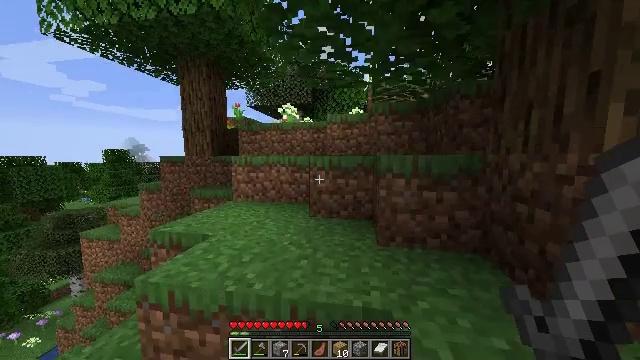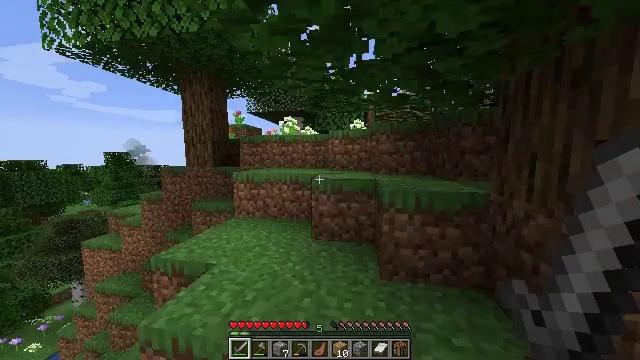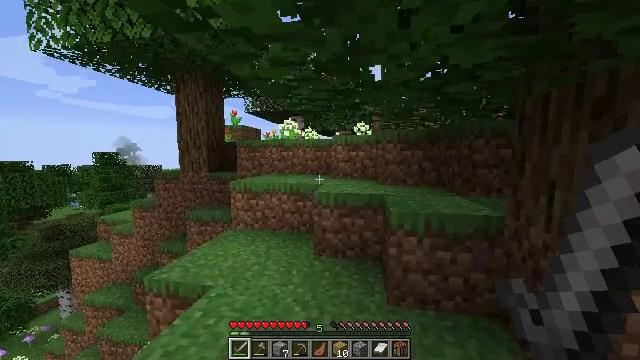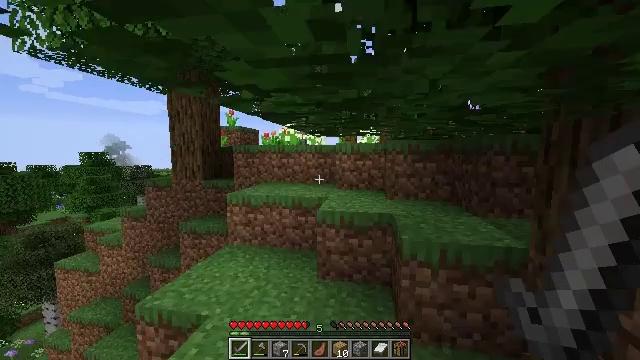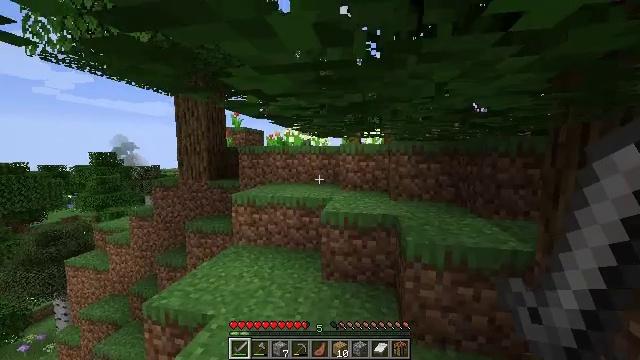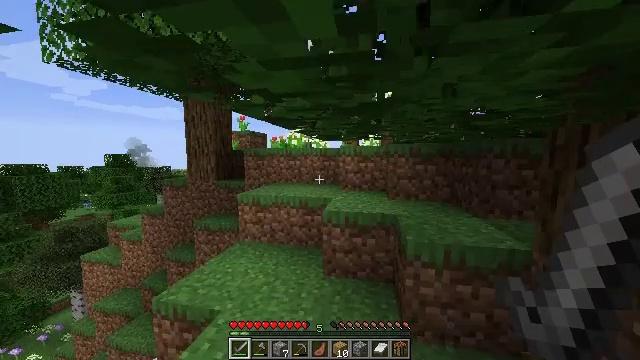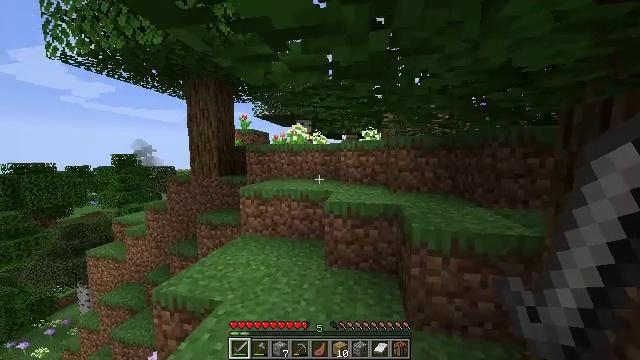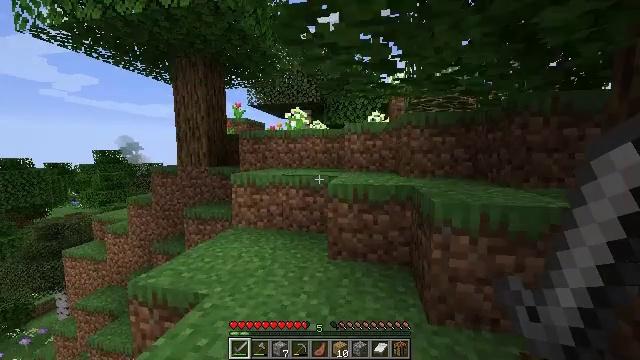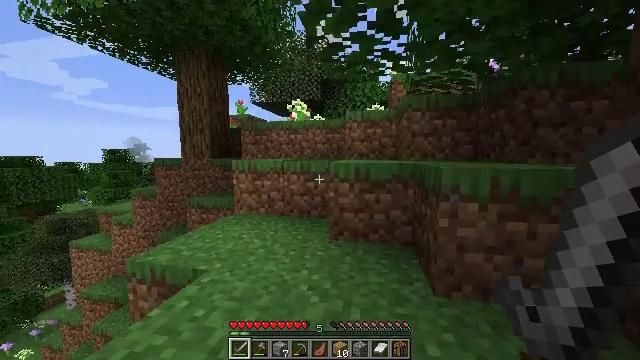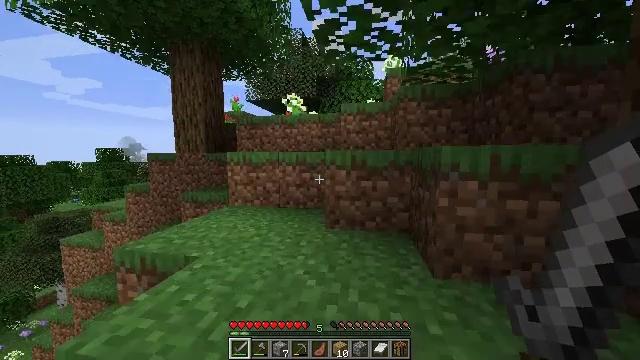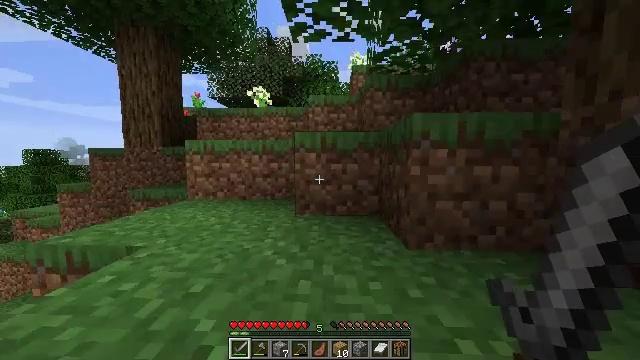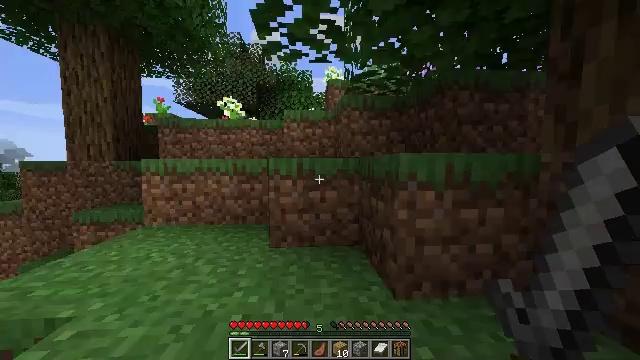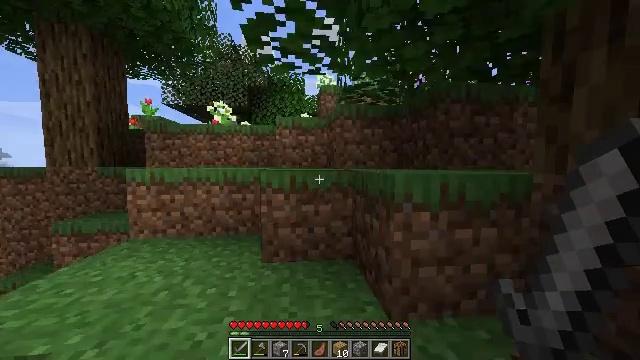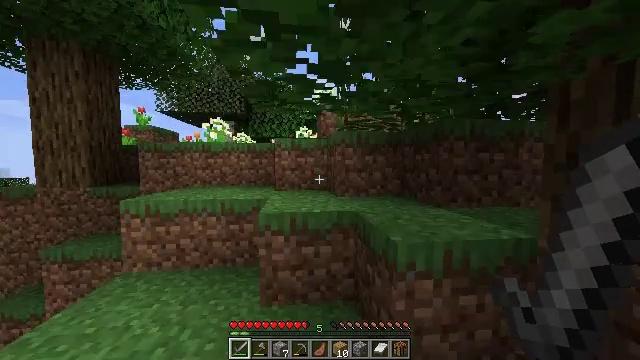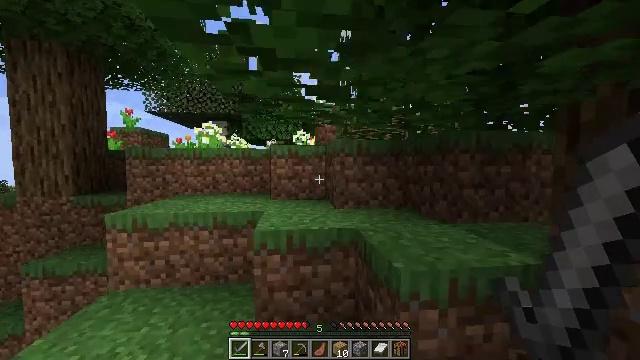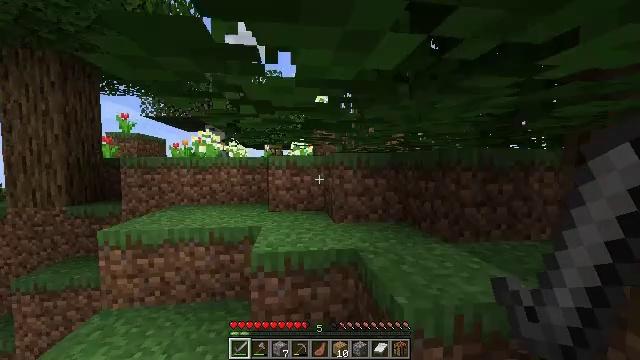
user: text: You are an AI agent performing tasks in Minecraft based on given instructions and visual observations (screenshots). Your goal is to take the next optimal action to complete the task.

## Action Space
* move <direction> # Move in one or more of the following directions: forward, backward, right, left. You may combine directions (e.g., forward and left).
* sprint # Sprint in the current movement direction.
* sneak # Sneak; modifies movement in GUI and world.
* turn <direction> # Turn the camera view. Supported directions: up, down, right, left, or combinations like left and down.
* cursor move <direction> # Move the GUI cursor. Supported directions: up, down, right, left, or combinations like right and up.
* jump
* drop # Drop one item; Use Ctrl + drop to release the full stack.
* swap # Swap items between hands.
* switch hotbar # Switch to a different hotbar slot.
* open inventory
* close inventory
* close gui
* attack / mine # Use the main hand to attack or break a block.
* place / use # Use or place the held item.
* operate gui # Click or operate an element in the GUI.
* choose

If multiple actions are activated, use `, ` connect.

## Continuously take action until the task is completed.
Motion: motion action
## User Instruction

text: Mine the rose bush in the garden.
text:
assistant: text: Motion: move forward, sprint, jump
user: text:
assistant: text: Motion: move forward, sprint, jump
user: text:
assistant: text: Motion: move forward, sprint, jump
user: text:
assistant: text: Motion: move forward, sprint, jump
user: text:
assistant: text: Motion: move forward, sprint, jump
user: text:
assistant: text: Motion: move forward, sprint, jump
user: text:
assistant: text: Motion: move forward, sprint, jump
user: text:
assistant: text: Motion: move forward, sprint, jump
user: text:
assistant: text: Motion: move forward, sprint, turn right, jump
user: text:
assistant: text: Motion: move forward, sprint, turn right and up, jump
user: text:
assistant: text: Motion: move forward, sprint, turn right and up, jump
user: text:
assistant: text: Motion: move forward, sprint, turn right, jump
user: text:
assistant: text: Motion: move forward, sprint, jump
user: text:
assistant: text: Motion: move forward, sprint, jump
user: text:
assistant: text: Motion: move forward, sprint, jump
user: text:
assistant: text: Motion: move forward, sprint, jump
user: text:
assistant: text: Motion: move forward, sprint, jump
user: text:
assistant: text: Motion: move forward, sprint, jump
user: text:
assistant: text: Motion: move forward, sprint, jump
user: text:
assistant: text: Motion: move forward, sprint, turn left, jump
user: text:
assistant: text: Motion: move forward, sprint, turn left, jump
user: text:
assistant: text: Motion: move forward, sprint, turn left, jump
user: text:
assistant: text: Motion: move forward, sprint, turn left, jump
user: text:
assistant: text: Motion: move forward, sprint, jump
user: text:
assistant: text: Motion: move forward, sprint, turn left, jump
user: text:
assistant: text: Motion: move forward, sprint, jump
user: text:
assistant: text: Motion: move forward, sprint, jump
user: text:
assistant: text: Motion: move forward, sprint, jump
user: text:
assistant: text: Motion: move forward, sprint, jump
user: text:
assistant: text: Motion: move forward, sprint, jump